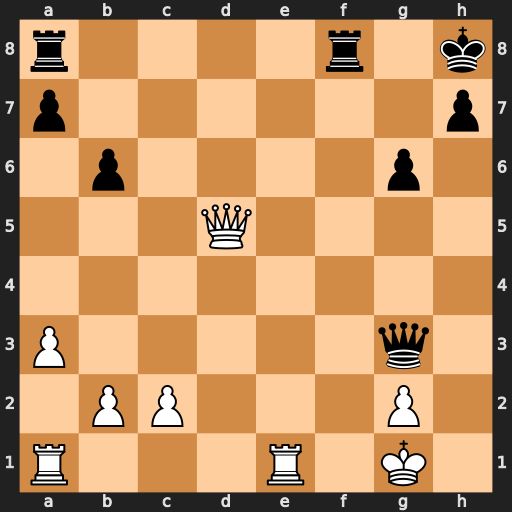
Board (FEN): r4r1k/p6p/1p4p1/3Q4/8/P5q1/1PP3P1/R3R1K1
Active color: w
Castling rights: -
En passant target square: -
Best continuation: Qd4+ Kg8 Re7 Qf2+ Qxf2 Rxf2 Kxf2